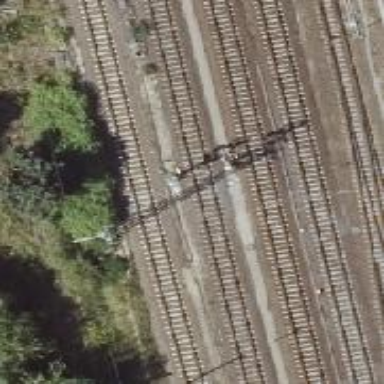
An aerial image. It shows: Railway signal.